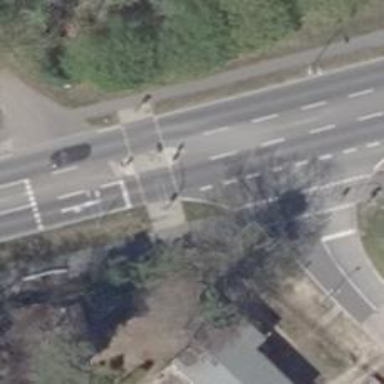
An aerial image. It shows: Secondary road with separate asphalt sidewalks and cycleway.